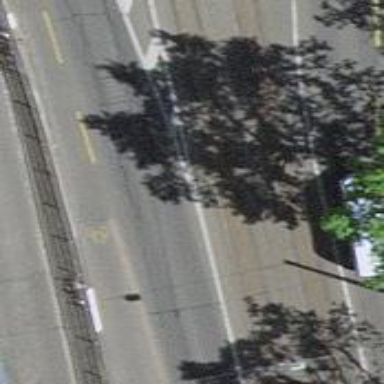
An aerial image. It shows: Primary highway with asphalt surface. There is separate cycle lane and sidewalk.